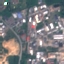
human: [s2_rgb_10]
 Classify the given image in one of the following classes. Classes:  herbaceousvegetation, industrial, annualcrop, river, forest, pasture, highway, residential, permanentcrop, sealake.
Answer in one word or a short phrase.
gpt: Industrial